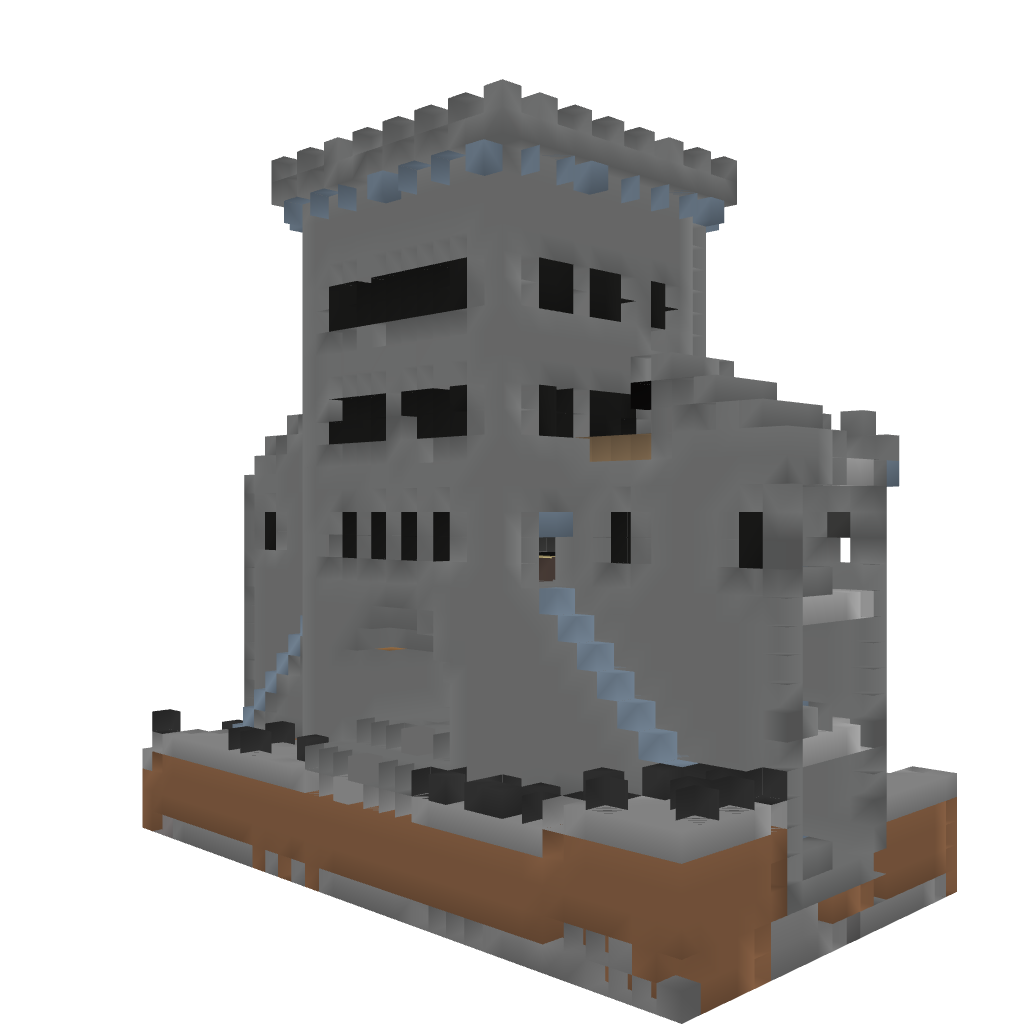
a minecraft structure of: Skin System redstone door (5 by 3 pistons)